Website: bh-photo
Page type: cart
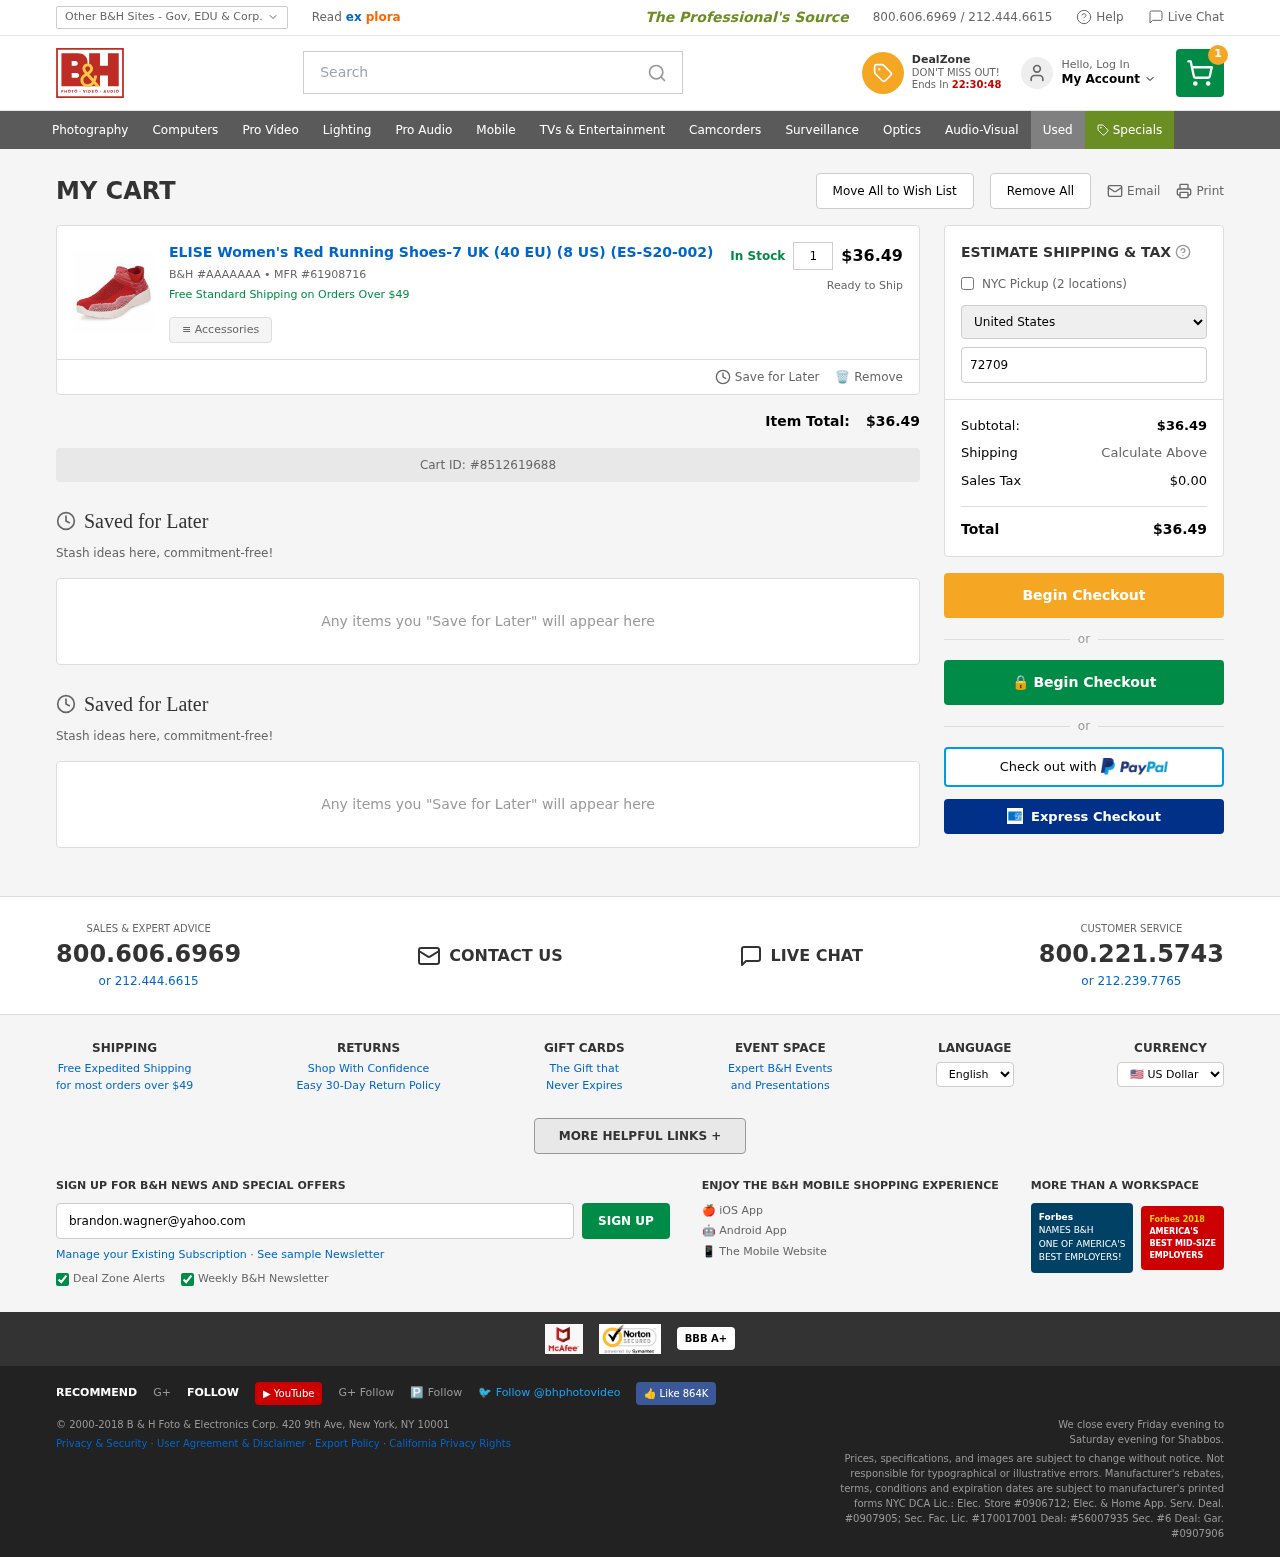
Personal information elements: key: PII_COUNTRY
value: United States
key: PII_EMAIL
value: brandon.wagner@yahoo.com
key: PII_POSTCODE
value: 72709
Product elements: key: PRODUCT1_NAME
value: ELISE Women's Red Running Shoes-7 UK (40 EU) (8 US) (ES-S20-002)
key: PRODUCT1_QUANTITY
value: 1
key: PRODUCT1_SKU
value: AAAAAAA
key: PRODUCT1_MFR
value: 61908716
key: PRODUCT1_SUBTOTAL
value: $36.49
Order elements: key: ORDER_NUM_ITEMS
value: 1
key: ORDER_SUBTOTAL
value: $36.49
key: ORDER_ID
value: #8512619688
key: ORDER_TAX
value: $0.00
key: ORDER_TOTAL
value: $36.49
Search elements: key: HEADER_SEARCH
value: Search